Question: I have an iBeacon from XYFindit. Need to have it detected by a Samsung Galaxy S4 Mini running KitKat.
I run the Locate app from Radius network, and it seems to find the beacon just fine.
Here is a screenshot:

But when I run the AltBeacon Reference program, I get nothing on the screen at all. I click "Start Ranging" button and it brings up a blank screen, and nothing ever appears.
Looking in the Log, I see this:
'''
D/BluetoothAdapter: startLeScan(): null
D/BluetoothAdapter: onClientRegistered() - status=0 clientIf=5
D/BluetoothAdapter: onScanResult() - Device=00:EA:20:00:12:80 RSSI=-87
D/BluetoothAdapter: stopLeScan()
D/BluetoothAdapter: startLeScan(): null
D/BluetoothAdapter: onClientRegistered() - status=0 clientIf=5
D/BluetoothAdapter: stopLeScan()
D/BluetoothAdapter: startLeScan(): null
D/BluetoothAdapter: onClientRegistered() - status=0 clientIf=5
D/BluetoothAdapter: onScanResult() - Device=00:EA:20:00:12:80 RSSI=-90
D/BluetoothAdapter: stopLeScan()
'''
So, it seems that it is finding the MAC address of the device, but nothing else? I looked at some of the answers that @davidgyoung has given but the things tried there don't seem to be working for me.
What is Radius Network's Locate App doing that the Reference App is not?
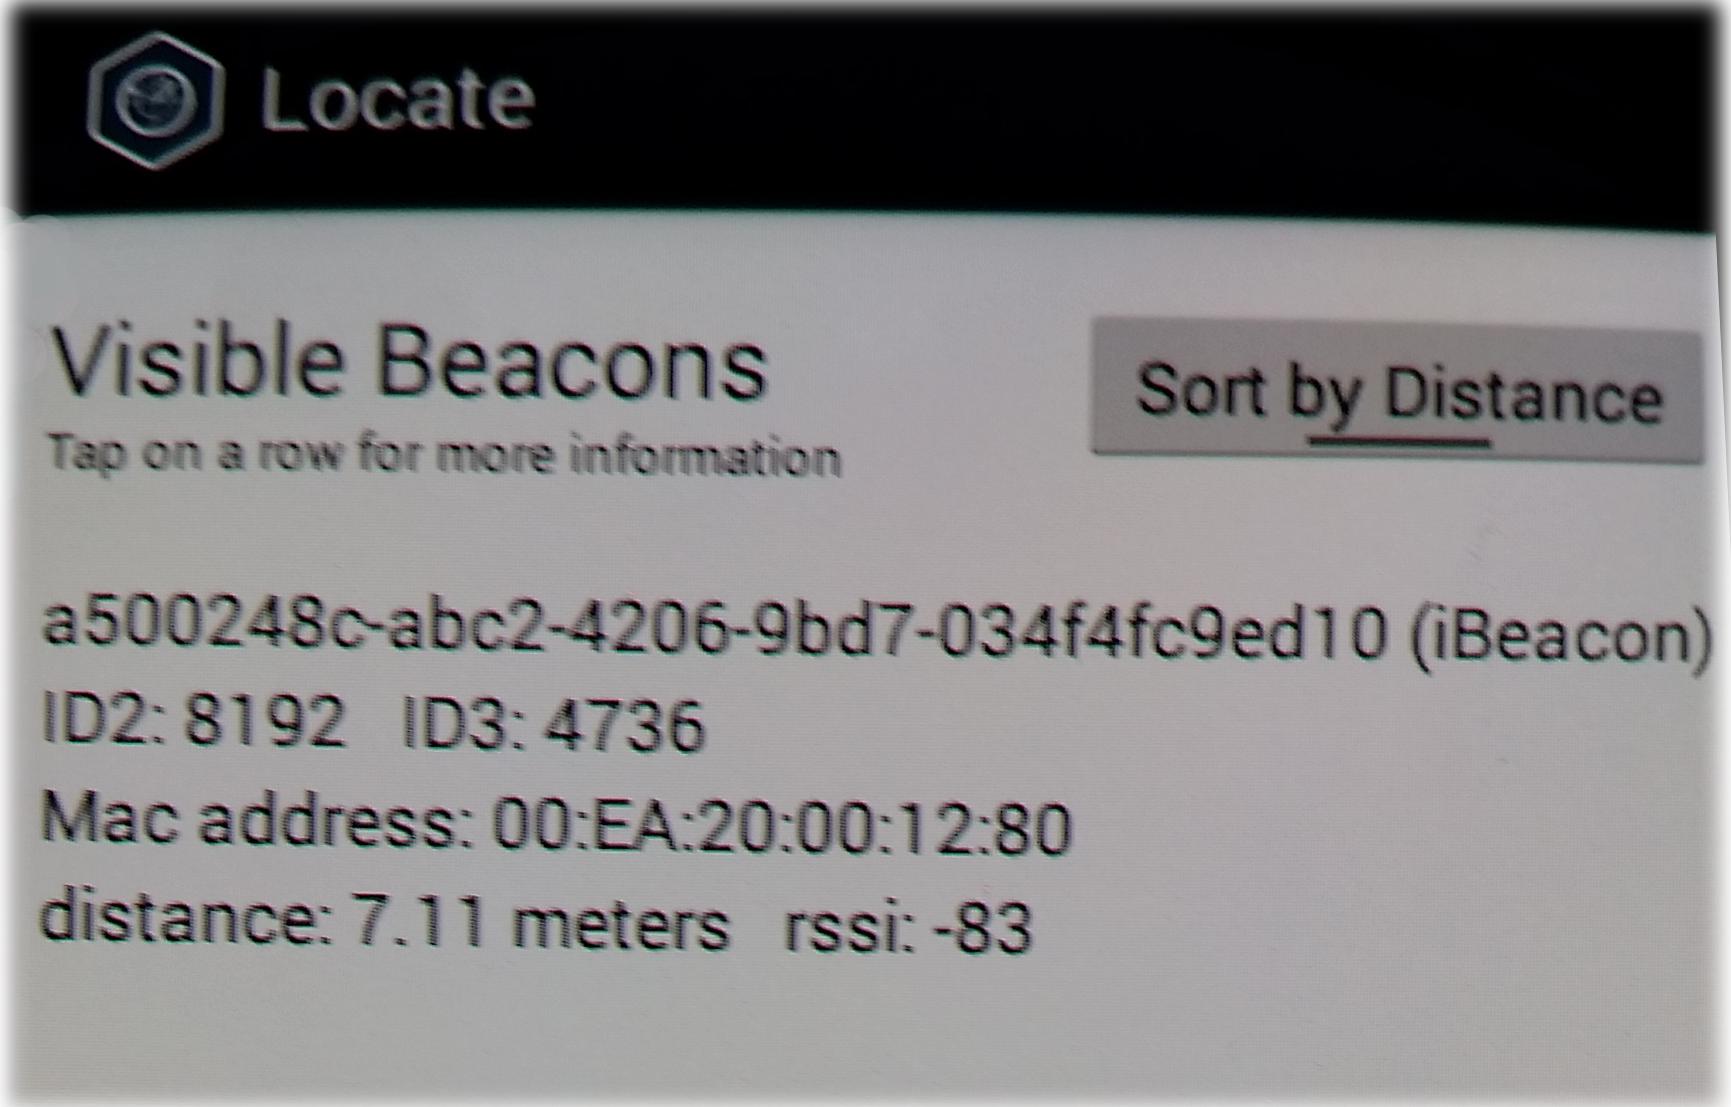
Answer: In case anyone else comes here trying to figure this out, of course @davidgyoung is right about the parser. But if you are looking for the layout that works with XYFindit beacons, I found this on SO:
<URL>
And it worked for me.
The modified class (if you want to use the reference example) is actually
And it looks like this after the modification:
'''
public void onCreate()
{
super.onCreate();
BeaconManager beaconManager = org.altbeacon.beacon.BeaconManager.getInstanceForApplication(this);
beaconManager.getBeaconParsers().add(new BeaconParser().
setBeaconLayout("m:0-3=4c000215,i:4-19,i:20-21,i:22-23,p:24-24"));
Log.d(TAG, "setting up background monitoring for beacons and power saving");
// wake up the app when a beacon is seen
Region region = new Region("backgroundRegion",
null, null, null);
regionBootstrap = new RegionBootstrap(this, region);
// simply constructing this class and holding a reference to it in your custom Application
// class will automatically cause the BeaconLibrary to save battery whenever the application
// is not visible. This reduces bluetooth power usage by about 60%
backgroundPowerSaver = new BackgroundPowerSaver(this);
// If you wish to test beacon detection in the Android Emulator, you can use code like this:
// BeaconManager.setBeaconSimulator(new TimedBeaconSimulator() );
// ((TimedBeaconSimulator) BeaconManager.getBeaconSimulator()).createTimedSimulatedBeacons();
}
'''